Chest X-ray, AP view. Patient: 46 years old, sex M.
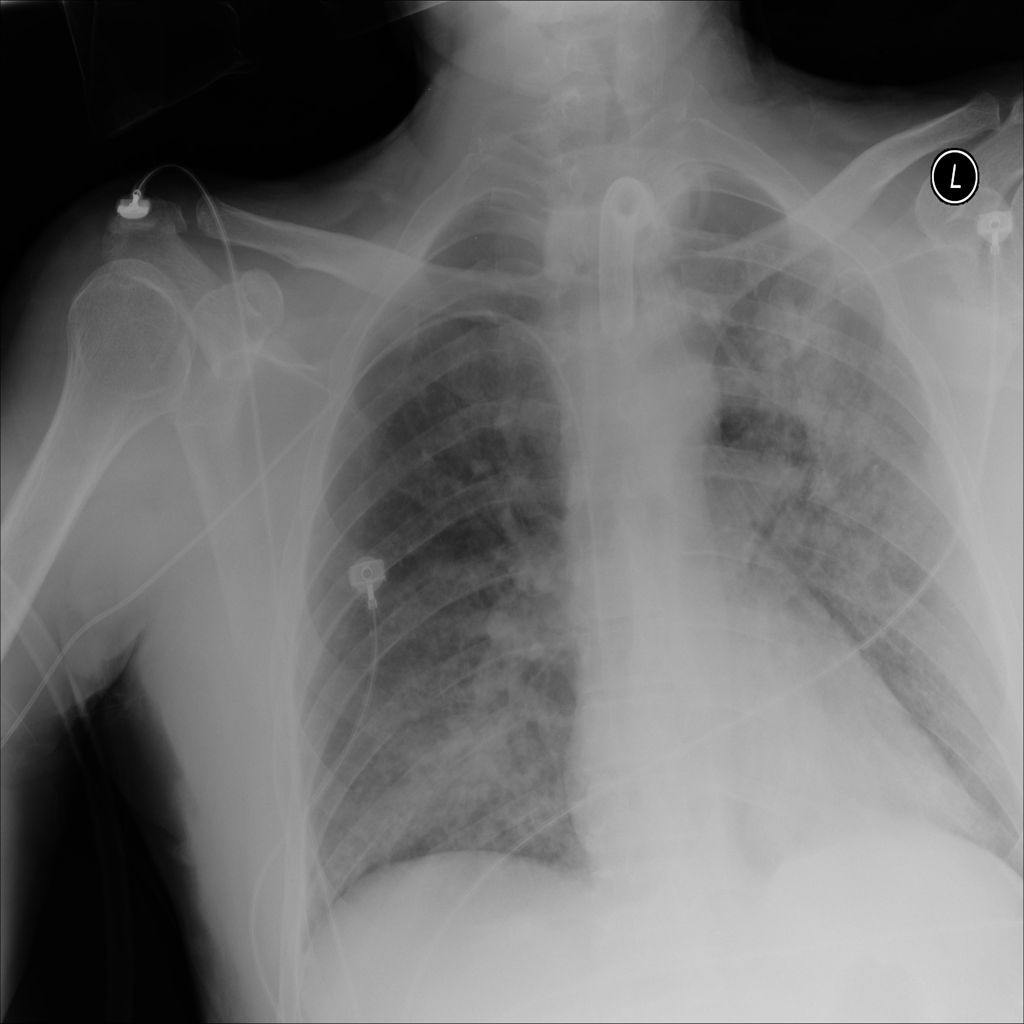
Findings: Infiltration